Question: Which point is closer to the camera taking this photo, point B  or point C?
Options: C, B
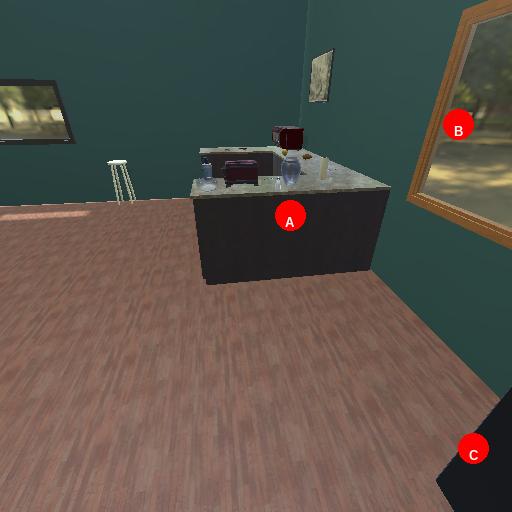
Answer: C